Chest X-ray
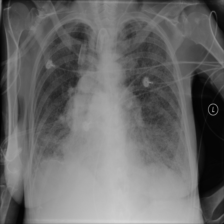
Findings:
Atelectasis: negative
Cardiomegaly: negative
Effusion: negative
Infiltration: negative
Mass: negative
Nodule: negative
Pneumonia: negative
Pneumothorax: negative
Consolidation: negative
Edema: negative
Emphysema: negative
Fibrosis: negative
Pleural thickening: negative
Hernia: negative